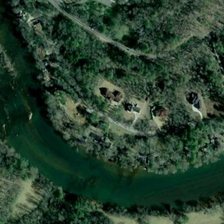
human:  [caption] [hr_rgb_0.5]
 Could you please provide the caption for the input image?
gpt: many green trees scattered with some buildings sparsely are in two sides of a curved river .

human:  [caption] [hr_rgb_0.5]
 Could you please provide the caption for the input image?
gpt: many green trees scattered with some buildings sparsely are in two sides of a curved river .

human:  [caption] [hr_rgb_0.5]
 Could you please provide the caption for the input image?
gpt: many green trees scattered with some buildings sparsely are in two sides of a curved river .

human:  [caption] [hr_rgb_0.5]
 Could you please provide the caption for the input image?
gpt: many green trees scattered with some buildings sparsely are in two sides of a curved river .

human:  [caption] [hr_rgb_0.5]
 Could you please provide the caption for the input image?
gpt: many green trees scattered with some buildings sparsely are in two sides of a curved river .